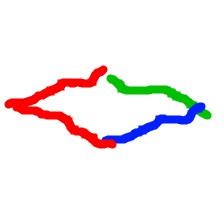
Shape: rhombus